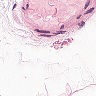
Metastatic tissue present: no